Question: The new Samsung Galaxy S4 have and interesting new type of gestures called "" that use an infrared sensor to process users hand movement in front of the screen, adding a ""/"" event, in which the fingers are detected before the touch.
I'd like to use this "" event in one of my apps. I searched both on Google and in the Samsung Developers Center, but I couldn't find any API or information about that.
Are the API available or is too early? Does someone have any link/info?
<URL>

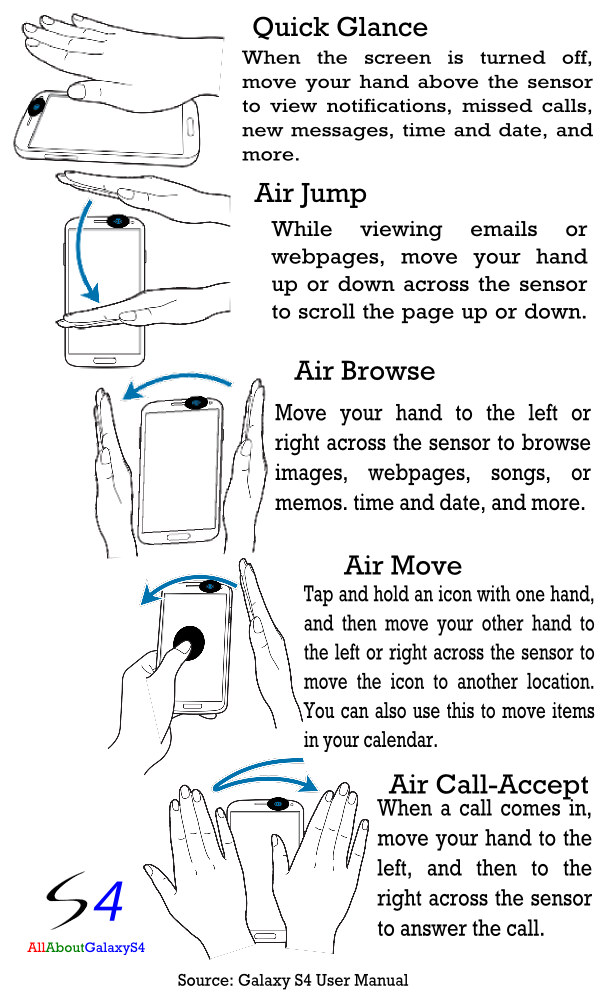
Answer: There is a good <URL> called "the sensitive side of Android" that explains how you could do something similar. Basically you use the light sensors and then you register a drop. This is quite simple but you gotta remember that changing light sources while running the app can affect the results of this feature.
That said I think they use hand detection on the front camera in order to pull off all those gestures and that would be quite complex. Also I haven't seen any api that makes it simple to do hand detection.